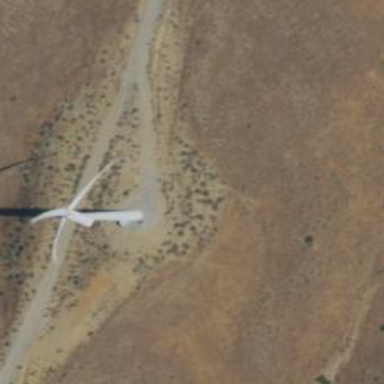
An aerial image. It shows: Wind generator powered by horizontal-axis wind turbine.